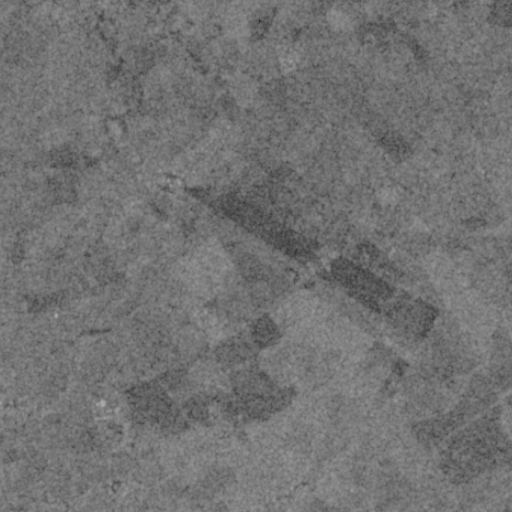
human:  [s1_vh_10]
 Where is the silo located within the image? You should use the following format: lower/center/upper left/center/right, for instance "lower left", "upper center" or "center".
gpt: The silo is located in the lower left of the image.
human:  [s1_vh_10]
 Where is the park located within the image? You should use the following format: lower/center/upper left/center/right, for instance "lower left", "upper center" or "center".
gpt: There is no park in the image.

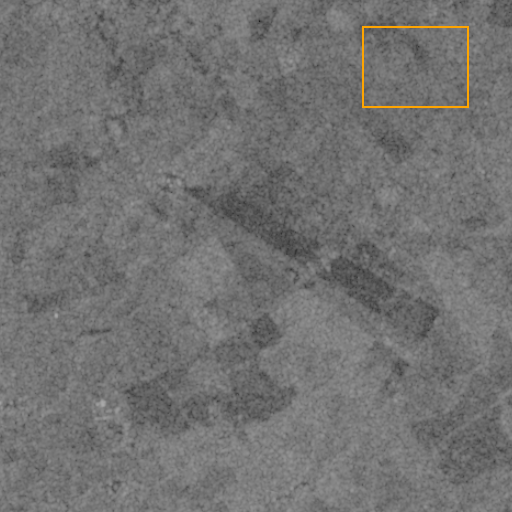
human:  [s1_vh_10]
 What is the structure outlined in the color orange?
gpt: The structure outlined in orange is a crop field.
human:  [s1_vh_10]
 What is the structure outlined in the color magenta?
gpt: There is no magenta outline.